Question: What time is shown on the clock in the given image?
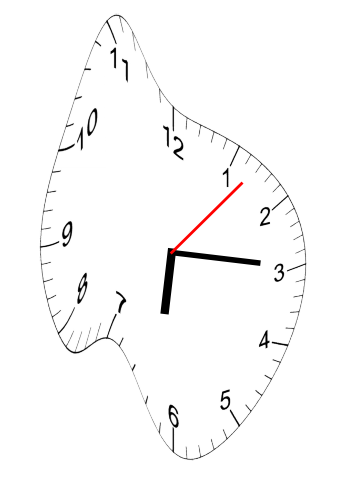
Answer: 06:15:07